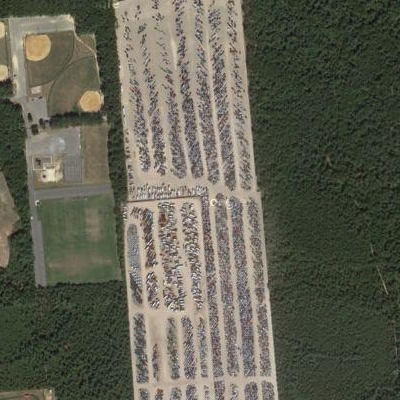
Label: gParking